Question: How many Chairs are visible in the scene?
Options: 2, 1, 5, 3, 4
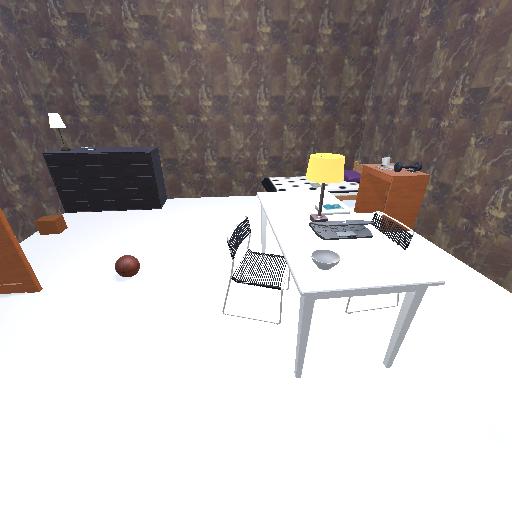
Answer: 2